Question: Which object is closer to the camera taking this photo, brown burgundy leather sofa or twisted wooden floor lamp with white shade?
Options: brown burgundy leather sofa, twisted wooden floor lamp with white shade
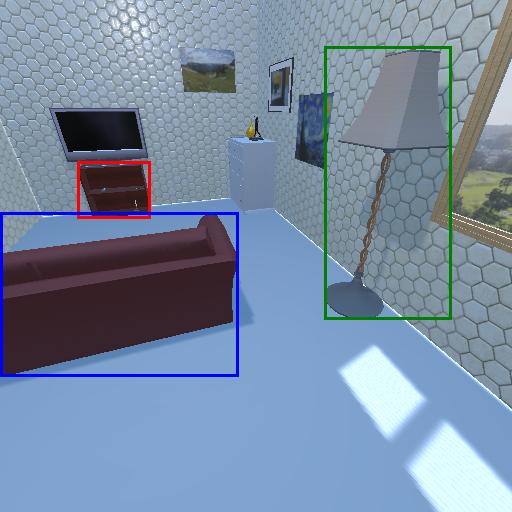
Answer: brown burgundy leather sofa